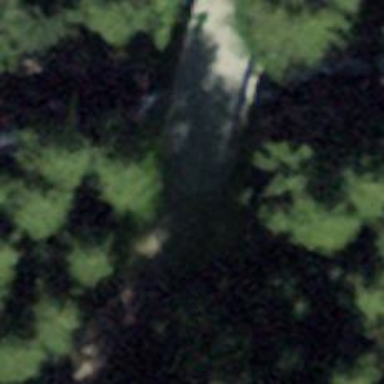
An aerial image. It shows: Track road with bridge. The track type is grade 3.